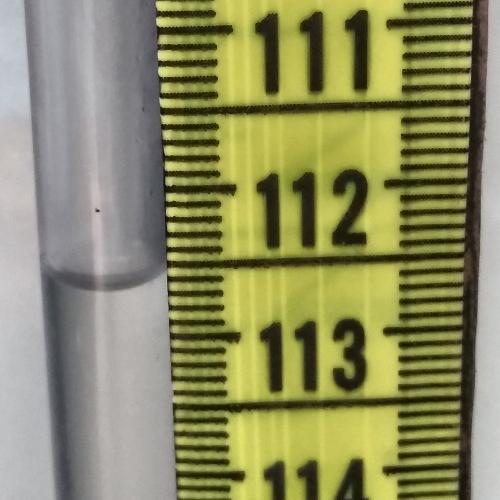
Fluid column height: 112.6 cm